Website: macys
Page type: payment
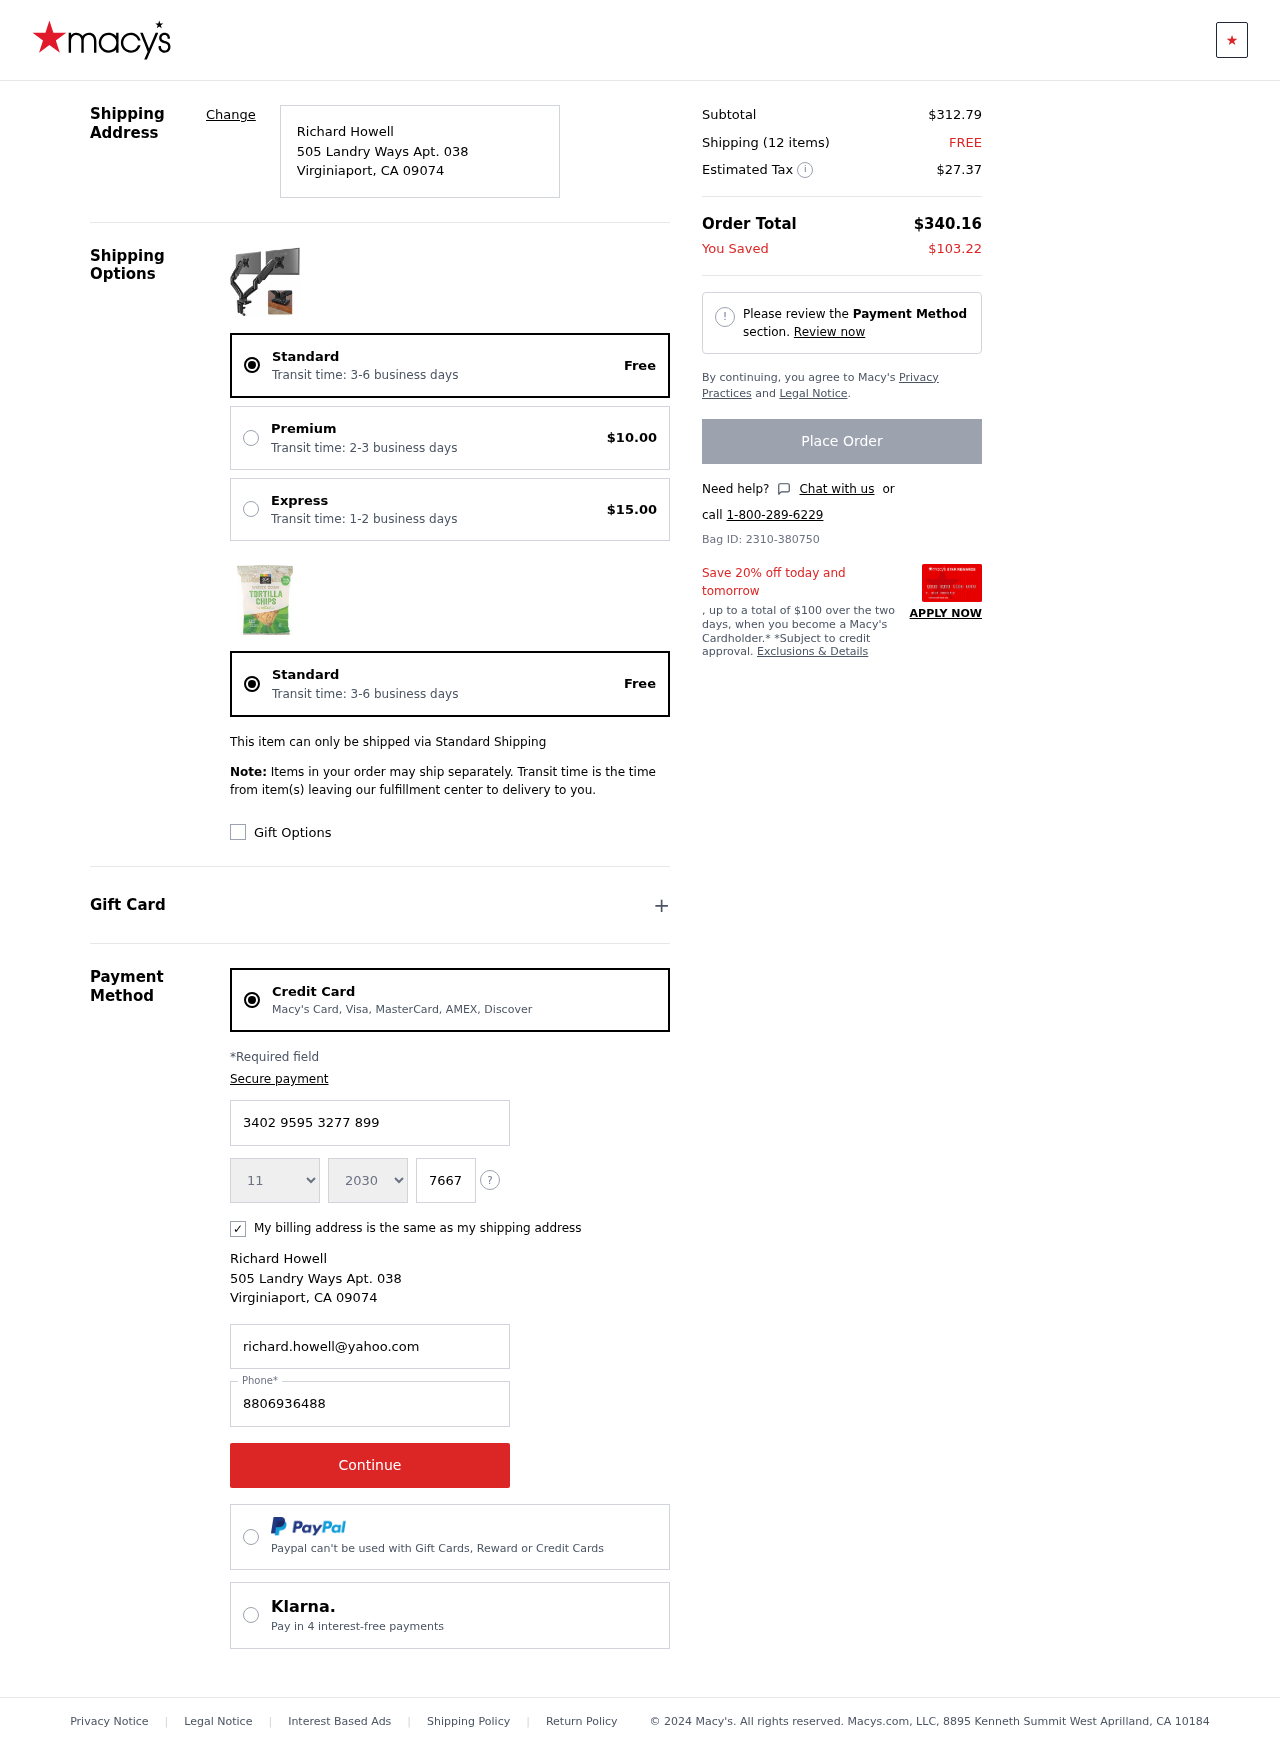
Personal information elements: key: PII_CARD_CVV
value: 7667
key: PII_CARD_EXPIRY_MONTH
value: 11
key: PII_CARD_EXPIRY_YEAR
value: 30
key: PII_CARD_NUMBER
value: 3402 9595 3277 899
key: PII_CITY
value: Virginiaport
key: PII_EMAIL
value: richard.howell@yahoo.com
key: PII_FULLNAME
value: Richard Howell
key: PII_PHONE
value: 8806936488
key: PII_POSTCODE
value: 09074
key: PII_STATE_ABBR
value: CA
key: PII_STREET
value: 505 Landry Ways Apt. 038
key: PII_FULLNAME2
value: Richard Howell
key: PII_CITY2
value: Virginiaport
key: PII_STATE_ABBR2
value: CA
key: PII_POSTCODE_FULL
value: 09074
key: PII_POSTCODE_NUMERIC
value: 9074
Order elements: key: ORDER_DELIVERY_DATE
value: Transit time: 3-6 business days
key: ORDER_SHIPPING_STANDARD
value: Free
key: ORDER_SHIPPING_PREMIUM
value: $10.00
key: ORDER_SHIPPING_EXPRESS
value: $15.00
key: ORDER_DELIVERY_DATE2
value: Transit time: 3-6 business days
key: ORDER_SHIPPING_STANDARD2
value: Free
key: ORDER_SUBTOTAL
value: $312.79
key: ORDER_NUM_ITEMS
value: Shipping (12 items)
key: ORDER_SHIPPING_COST
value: FREE
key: ORDER_TAX
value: $27.37
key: ORDER_TOTAL
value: $340.16
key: ORDER_SAVINGS
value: $103.22
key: ORDER_ID
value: Bag ID: 2310-380750